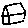
Label: house